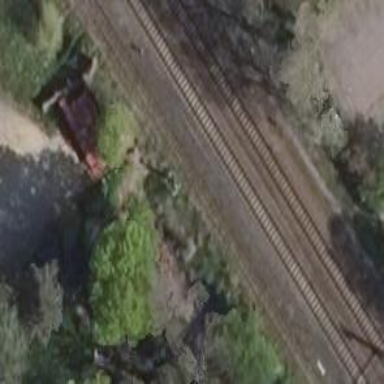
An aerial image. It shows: Light signal at railway crossing.